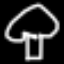
Label: mushroom